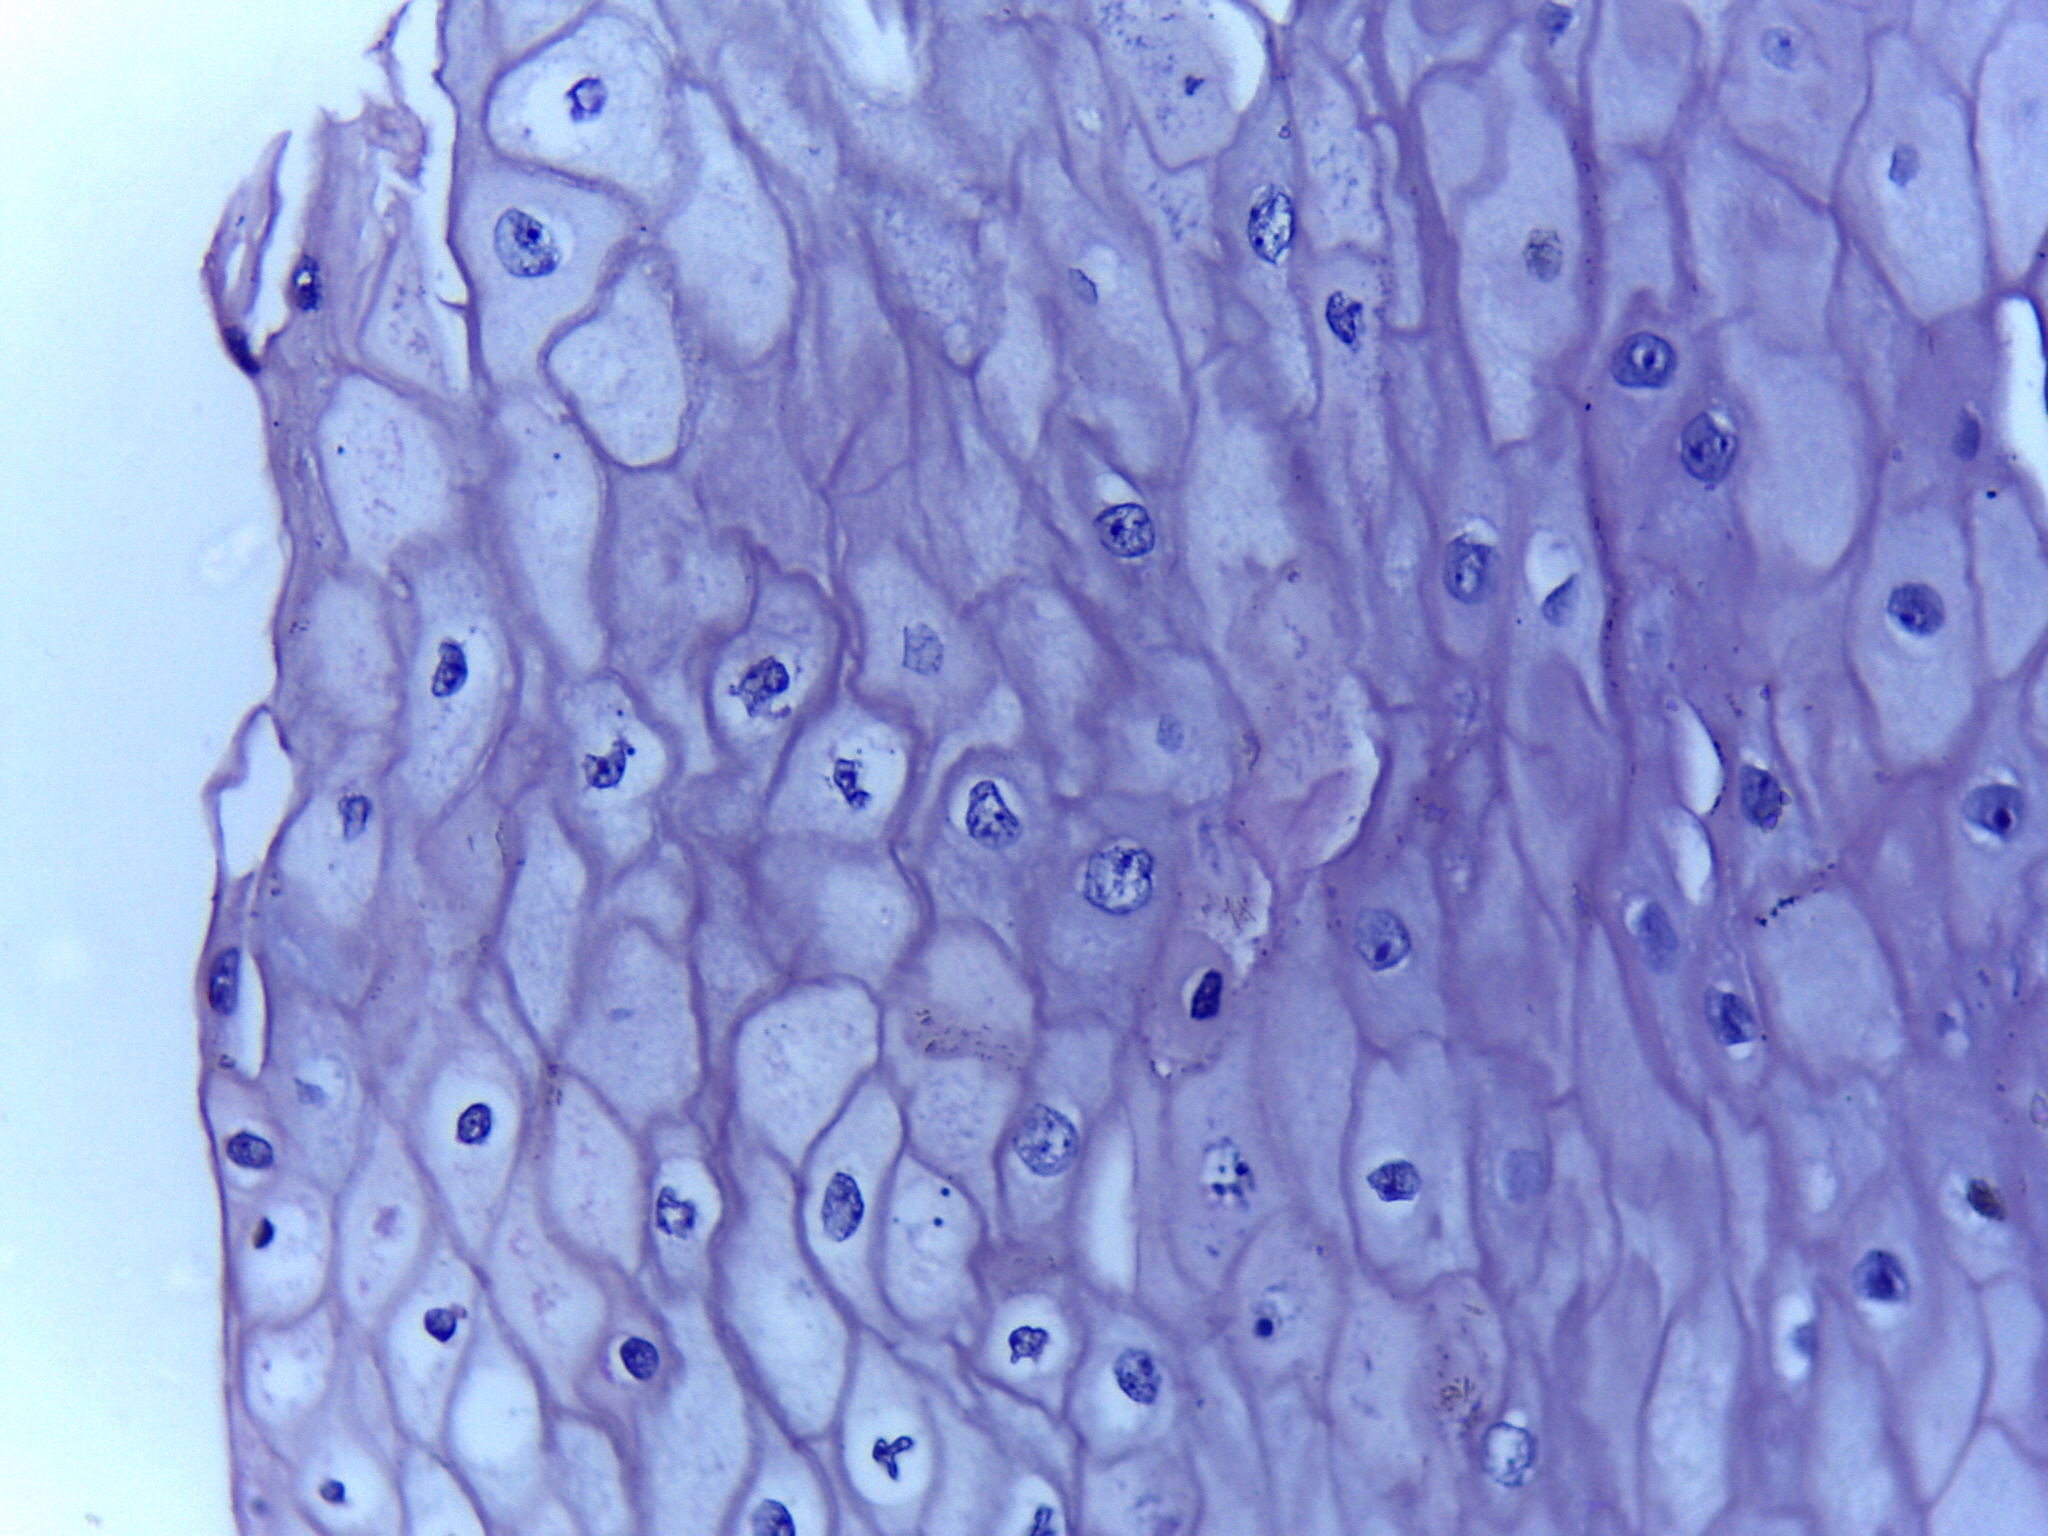
Diagnosis: Normal